Interaction volume radius: 10 \u00c5
Interaction volume height: 15 \u00c5
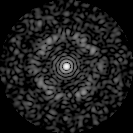
Disorder parameter: 0.7782